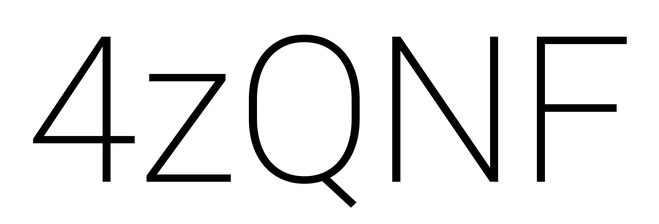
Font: Roboto_ExtraLight